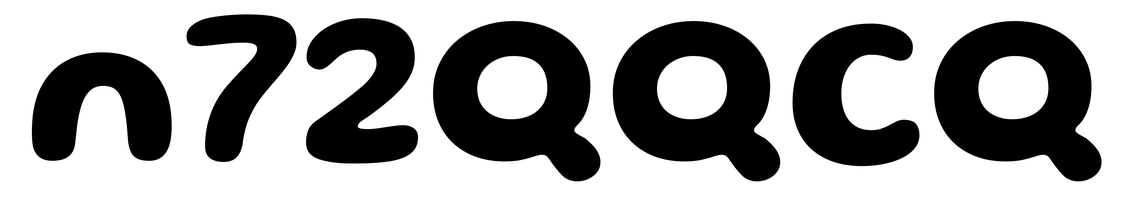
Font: Gluten_SemiBold